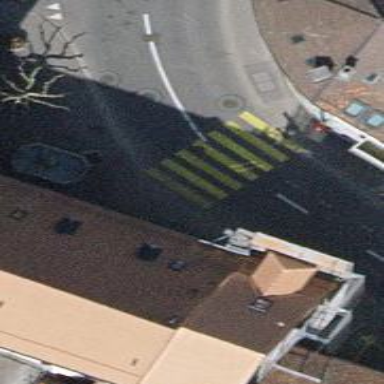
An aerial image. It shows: Uncontrolled zebra crossing on the road.